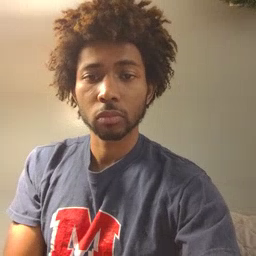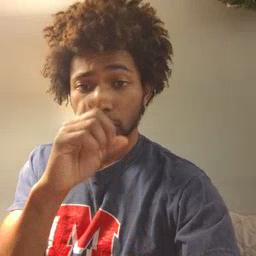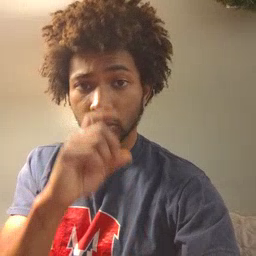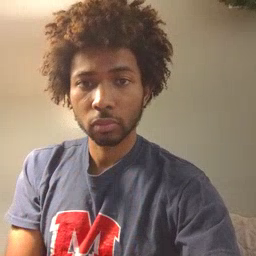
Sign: doll